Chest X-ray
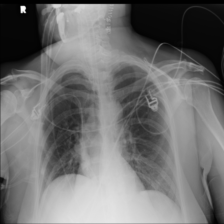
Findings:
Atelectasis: negative
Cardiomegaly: negative
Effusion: negative
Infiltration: negative
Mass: negative
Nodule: negative
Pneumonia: negative
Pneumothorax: negative
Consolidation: negative
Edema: negative
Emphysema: negative
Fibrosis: negative
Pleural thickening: negative
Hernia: negative